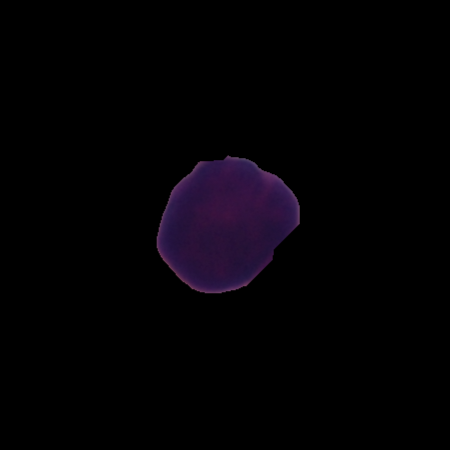
Label: healthy